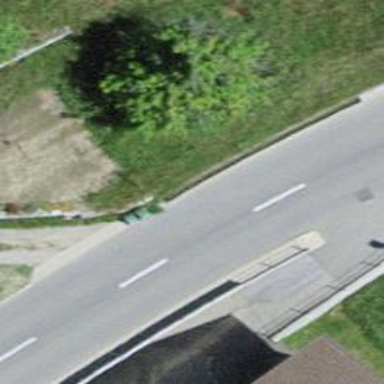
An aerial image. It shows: Uncontrolled zebra crossing on the road.